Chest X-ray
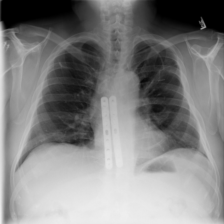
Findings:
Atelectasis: negative
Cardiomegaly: negative
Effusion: negative
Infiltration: negative
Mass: positive
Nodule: negative
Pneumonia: negative
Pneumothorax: negative
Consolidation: negative
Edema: negative
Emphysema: negative
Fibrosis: negative
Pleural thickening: negative
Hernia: negative